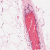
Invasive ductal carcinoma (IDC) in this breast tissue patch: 0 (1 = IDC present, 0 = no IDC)